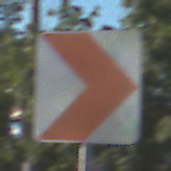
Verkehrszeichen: RichtungstafelnInKurvenKleinLinks
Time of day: MorningAfternoon
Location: Outdoor (Urban)
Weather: Clear
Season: NotSpecified
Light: Natural